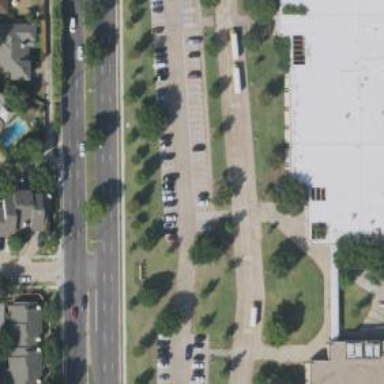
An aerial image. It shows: Parking space.